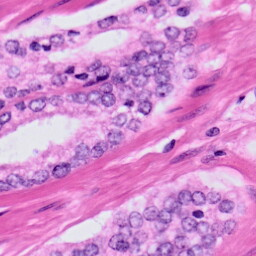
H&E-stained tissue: Prostate